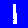
Digit: 1